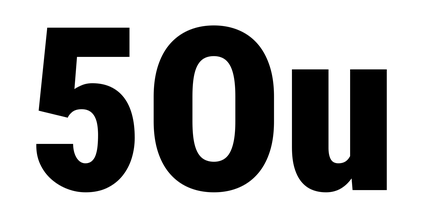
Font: Roboto_Condensed_Black